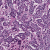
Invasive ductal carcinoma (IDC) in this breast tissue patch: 1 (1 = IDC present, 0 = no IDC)